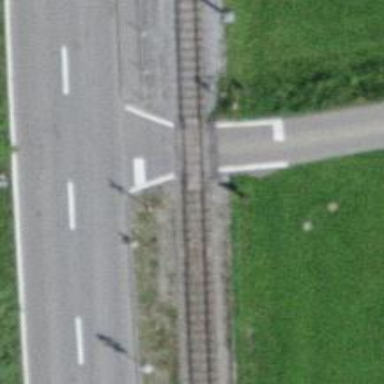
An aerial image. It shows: Railway level crossing.